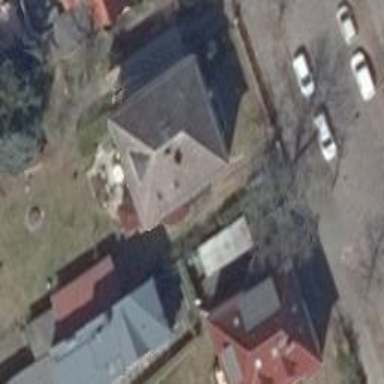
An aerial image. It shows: Detached building with pyramidal roof shape.